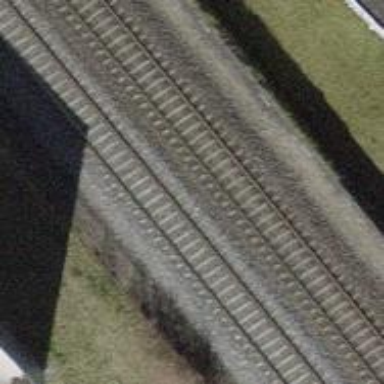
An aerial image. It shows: Single-track electrified railway with contact line.